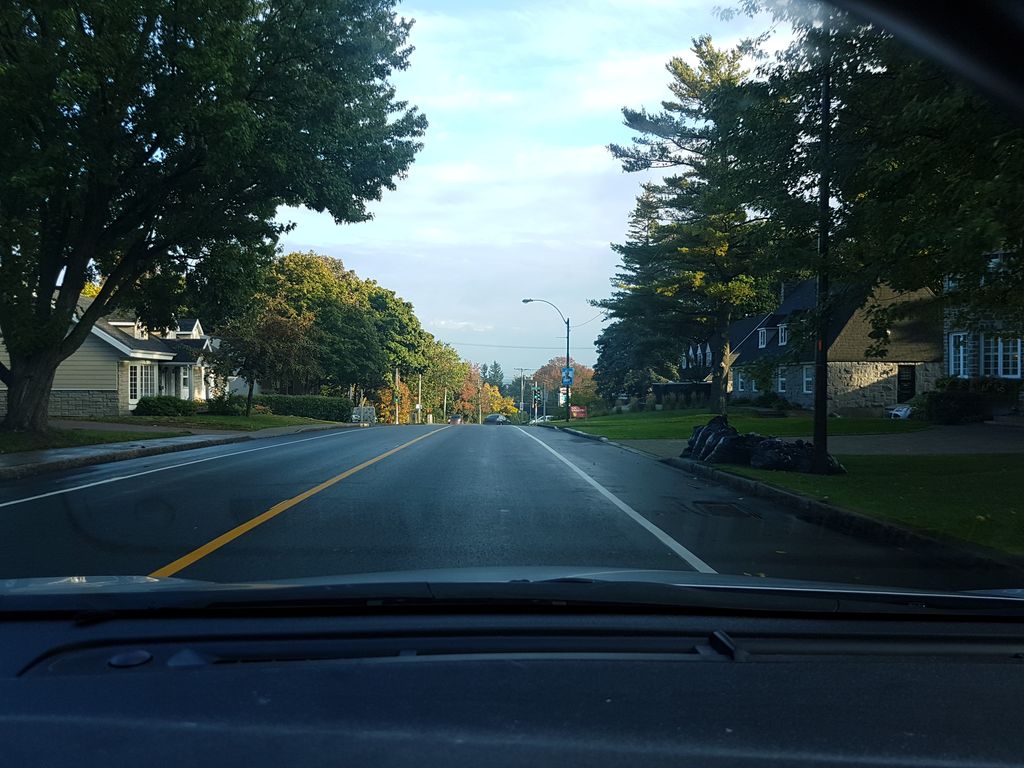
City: quebec_city